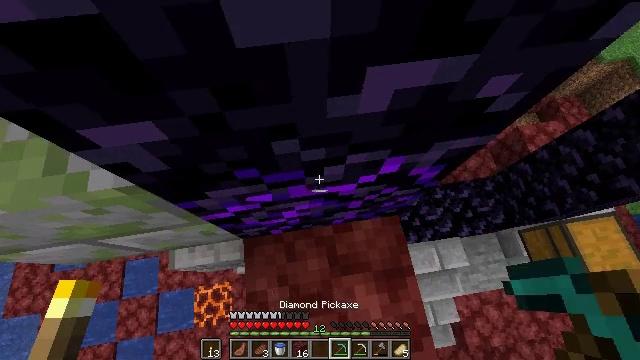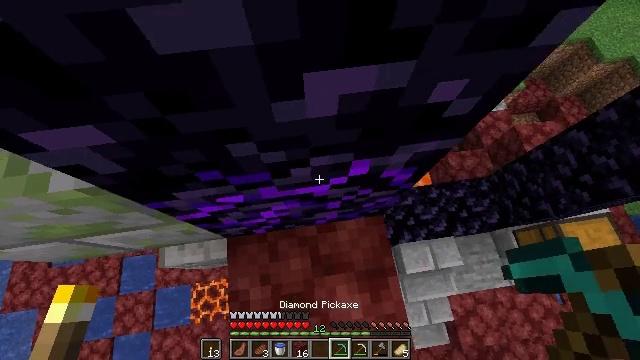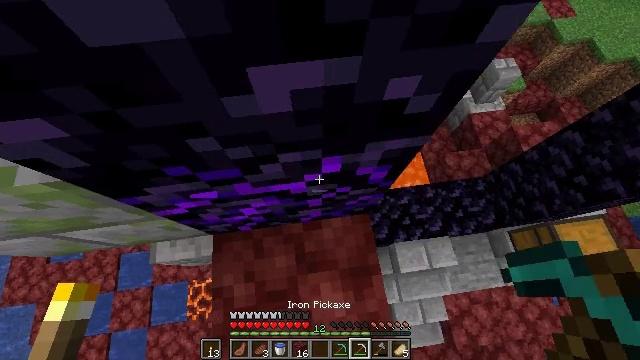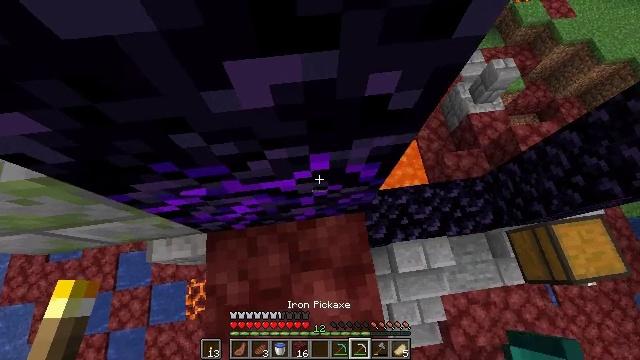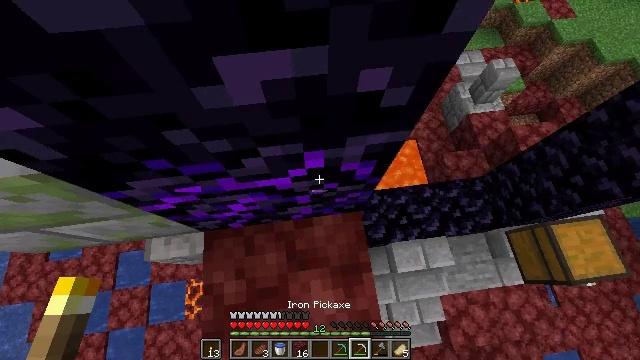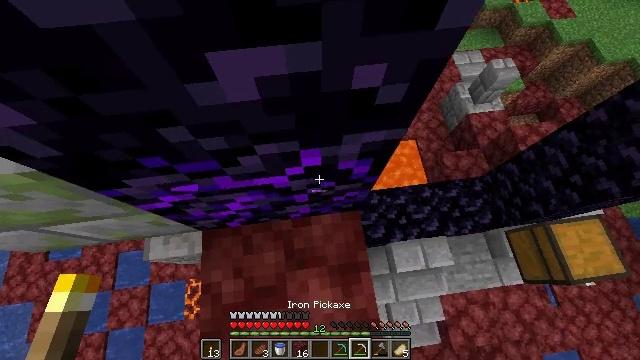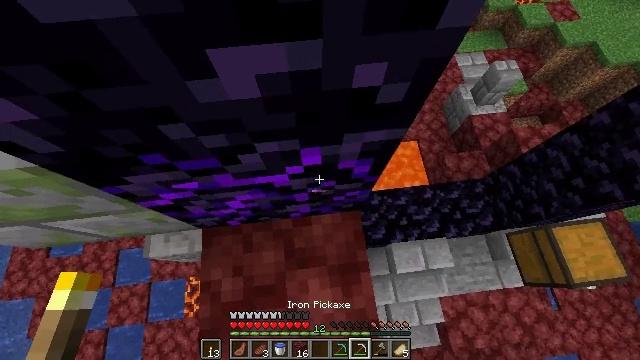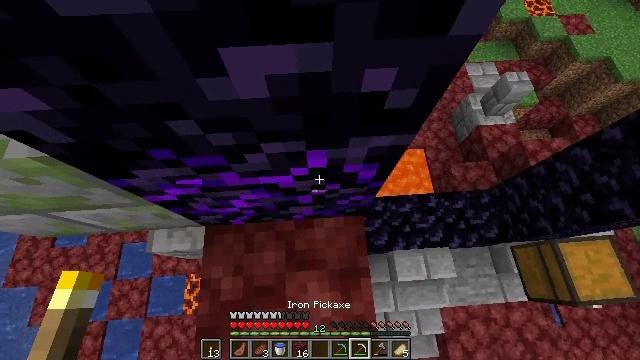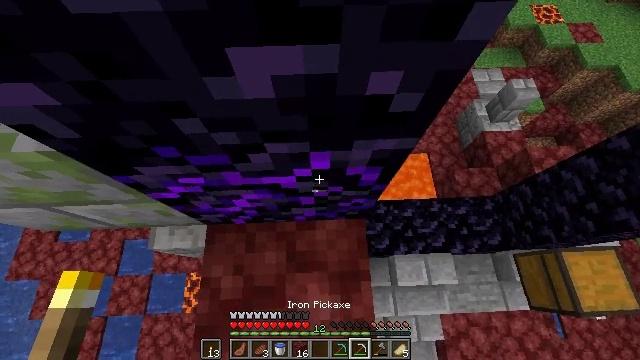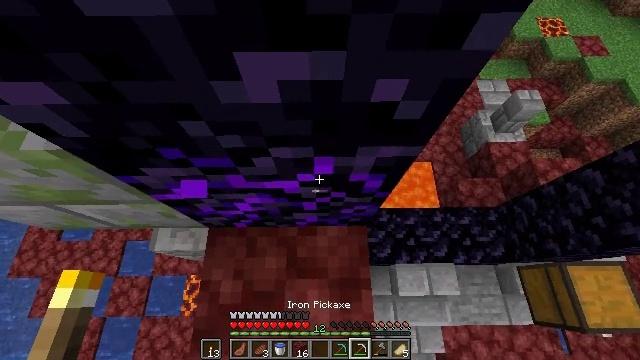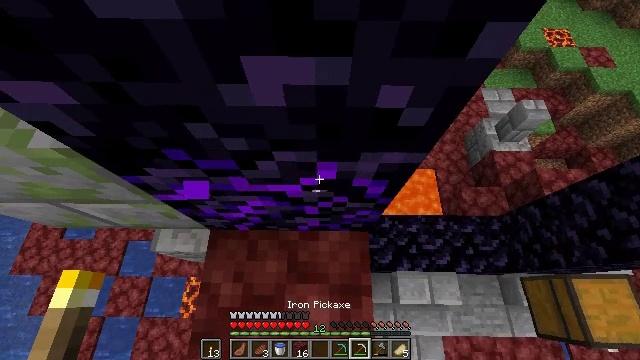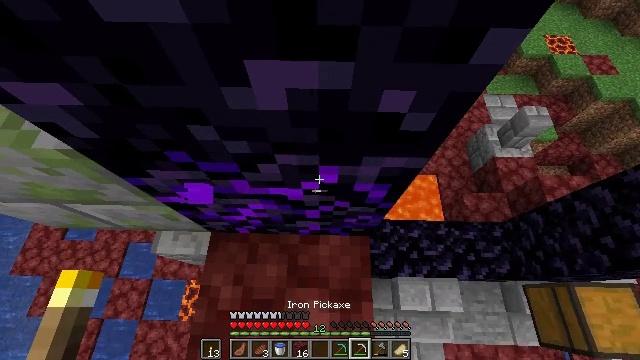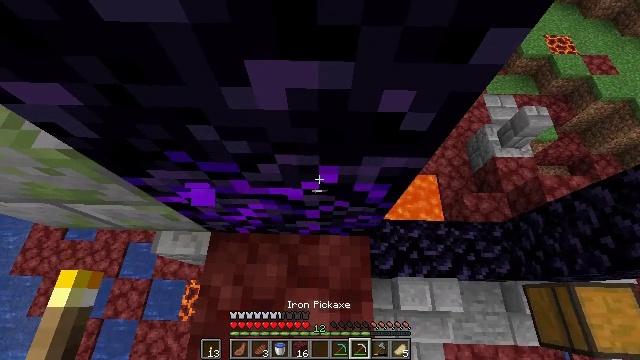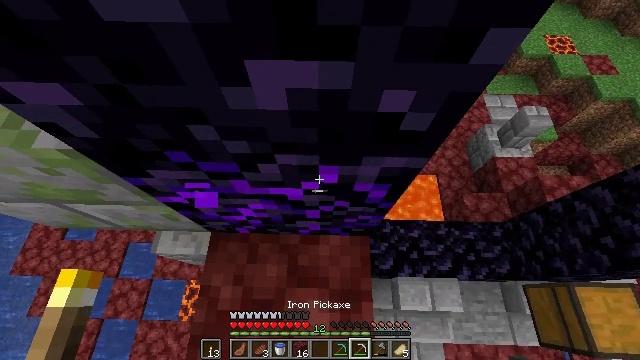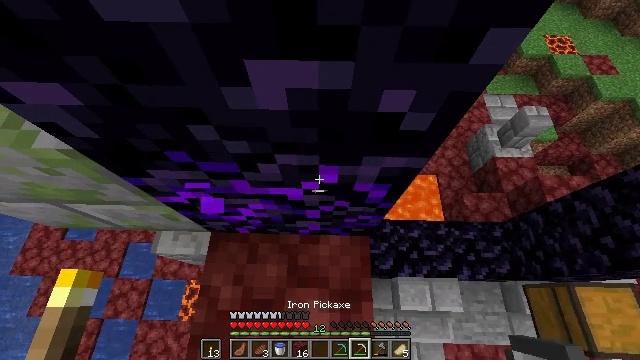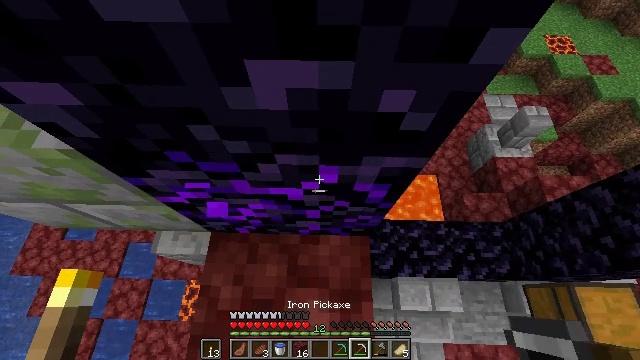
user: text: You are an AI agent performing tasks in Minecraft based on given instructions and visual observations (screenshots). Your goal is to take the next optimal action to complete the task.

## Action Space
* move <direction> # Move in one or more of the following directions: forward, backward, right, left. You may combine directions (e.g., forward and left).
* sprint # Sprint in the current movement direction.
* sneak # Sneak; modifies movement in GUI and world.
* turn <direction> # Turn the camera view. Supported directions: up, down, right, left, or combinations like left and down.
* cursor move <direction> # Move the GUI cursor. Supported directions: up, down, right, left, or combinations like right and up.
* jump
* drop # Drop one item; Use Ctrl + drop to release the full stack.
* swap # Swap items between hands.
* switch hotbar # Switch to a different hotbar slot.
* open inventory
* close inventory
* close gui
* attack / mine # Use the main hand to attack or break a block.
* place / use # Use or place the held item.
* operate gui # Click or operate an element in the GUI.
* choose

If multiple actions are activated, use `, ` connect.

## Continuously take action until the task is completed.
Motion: motion action
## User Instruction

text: Use a pickaxe to gather crying obsidian.
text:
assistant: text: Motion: no_op
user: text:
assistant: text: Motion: no_op
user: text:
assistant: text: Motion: no_op
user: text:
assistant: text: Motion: no_op
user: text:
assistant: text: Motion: no_op
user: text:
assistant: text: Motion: no_op
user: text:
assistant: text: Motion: turn left
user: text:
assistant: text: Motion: turn left
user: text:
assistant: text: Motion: turn left and up
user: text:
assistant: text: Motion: turn left and up
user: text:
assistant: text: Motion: no_op
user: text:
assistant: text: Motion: no_op
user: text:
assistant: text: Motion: no_op
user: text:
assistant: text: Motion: no_op
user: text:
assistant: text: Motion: no_op
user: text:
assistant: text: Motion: no_op
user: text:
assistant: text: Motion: no_op
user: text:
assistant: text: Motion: no_op
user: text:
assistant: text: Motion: no_op
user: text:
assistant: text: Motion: no_op
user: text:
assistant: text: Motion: no_op
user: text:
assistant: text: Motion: no_op
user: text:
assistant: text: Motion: no_op
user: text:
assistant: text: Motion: no_op
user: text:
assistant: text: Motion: no_op
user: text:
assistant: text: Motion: no_op
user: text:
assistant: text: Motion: sneak
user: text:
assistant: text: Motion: sneak
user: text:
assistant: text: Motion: sneak
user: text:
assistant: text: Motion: sneak, attack / mine